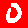
Digit: 0